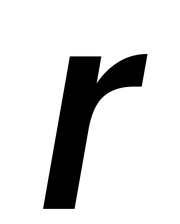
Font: Poppins-MediumItalic